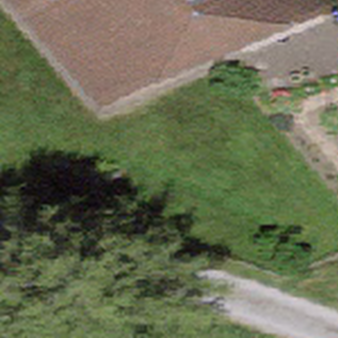
Label: other